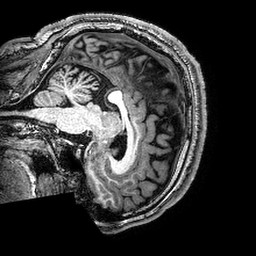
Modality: T1w
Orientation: sagittal
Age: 22
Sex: male
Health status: healthy
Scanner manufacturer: philips
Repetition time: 0.008303 s
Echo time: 0.00383 s